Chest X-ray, PA view. Patient: 54 years old, sex M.
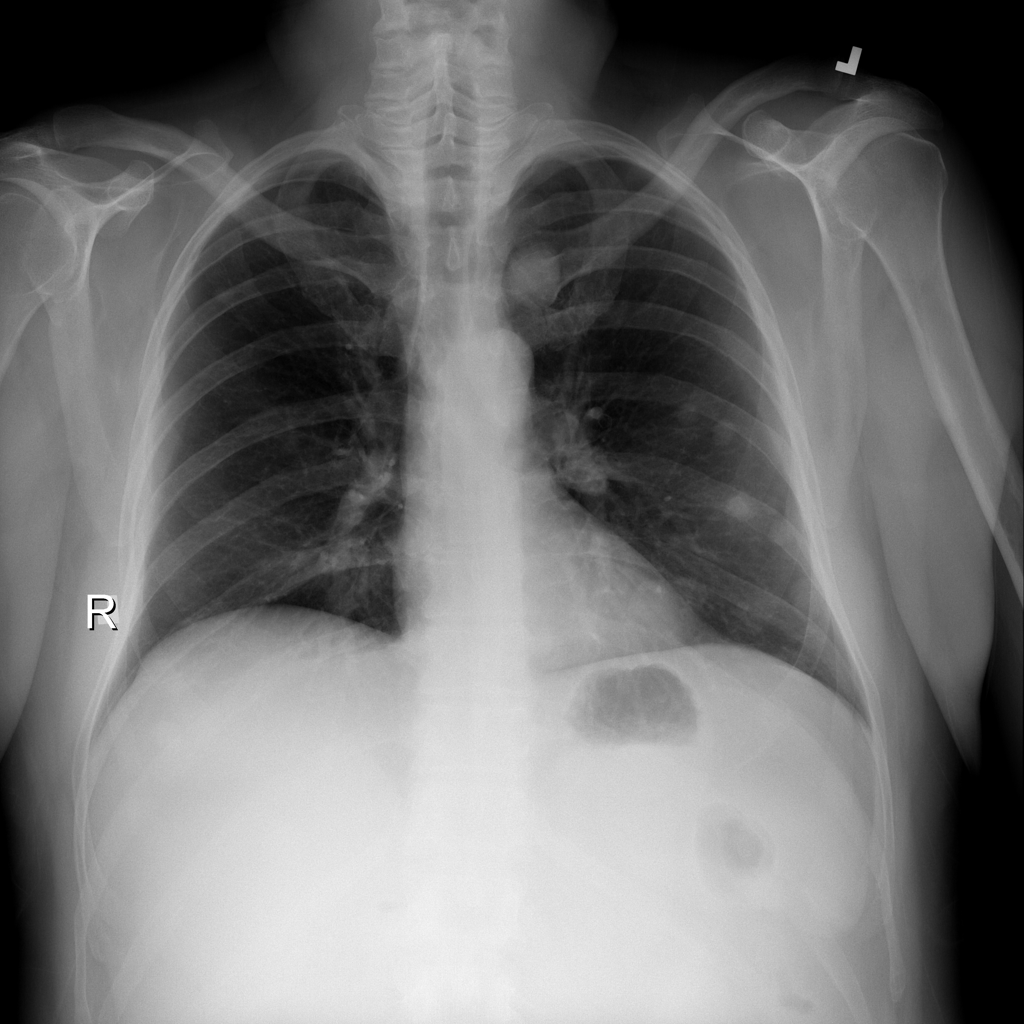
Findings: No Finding